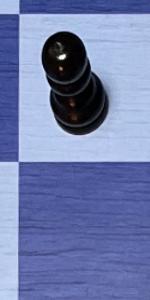
Label: Empty